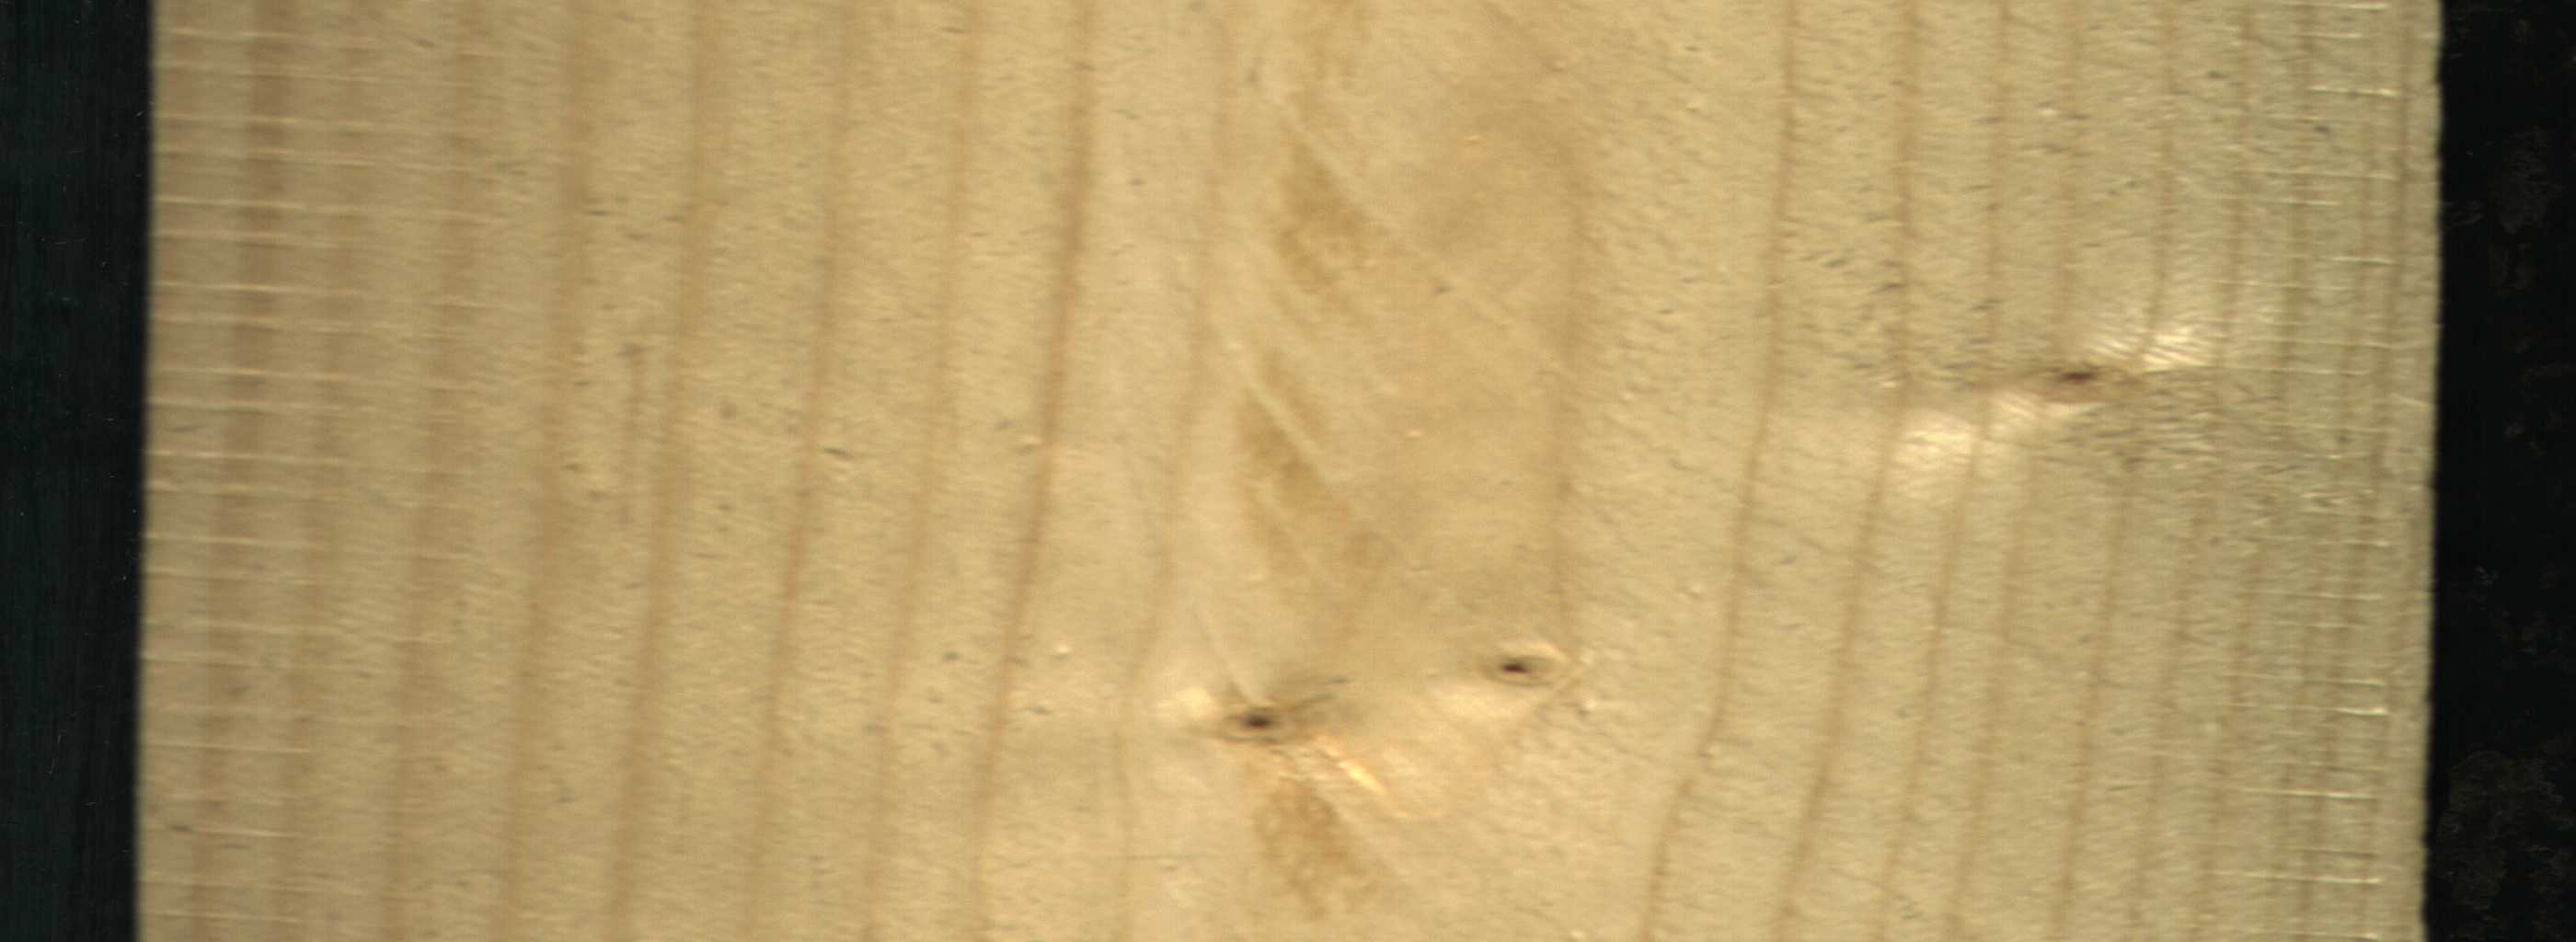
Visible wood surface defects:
Live_Knot
Live_Knot
Live_Knot